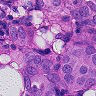
Metastatic tissue present: yes